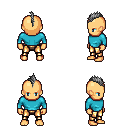
a pixel art fantasy rpg character, male body template, human, tanned skin, teal long-sleeve shirt, gold greaves, gray mohawk hairstyle, four views (front, back, left, right), 2x2 character sprite sheet, small pixel art, hard edges, no anti-aliasing